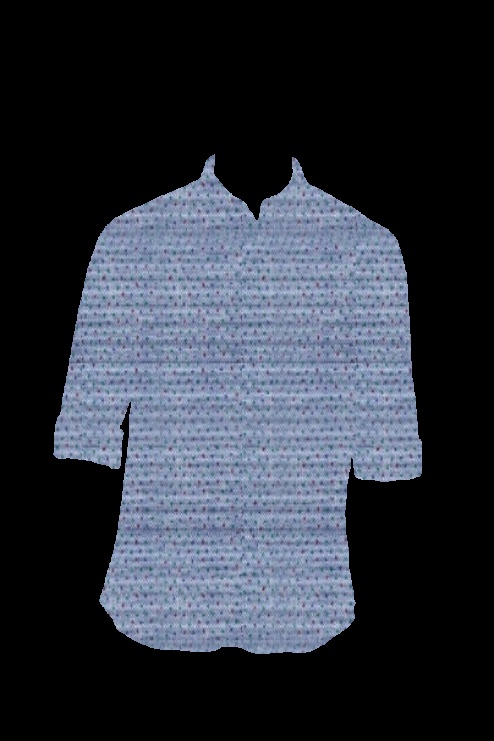
blue multi print tee